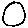
Label: moon